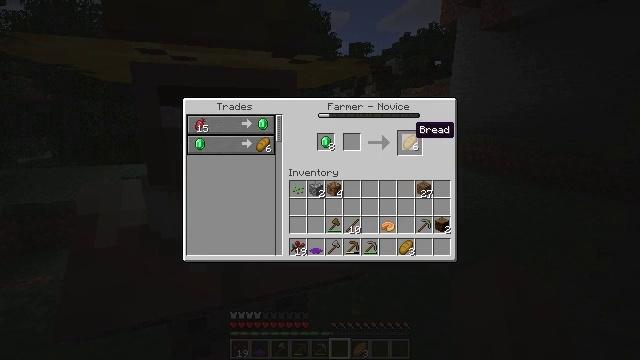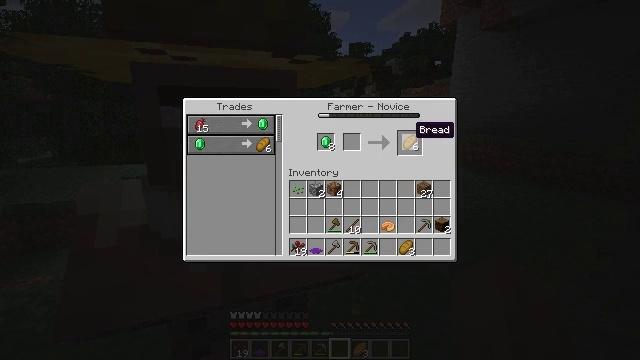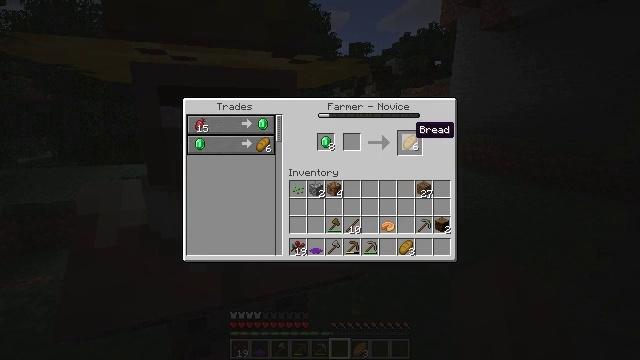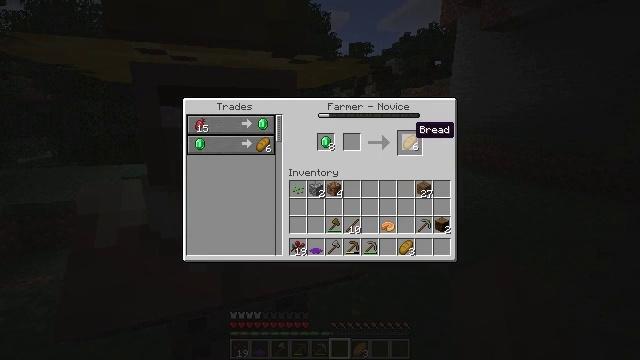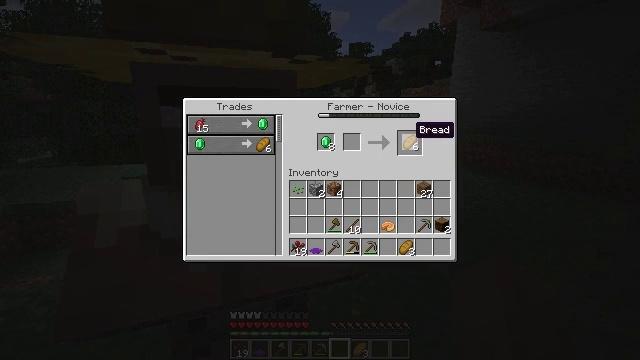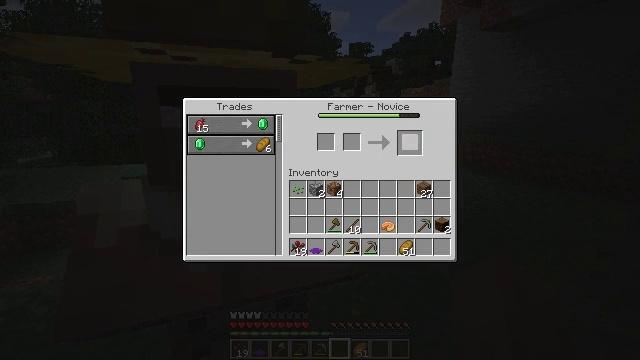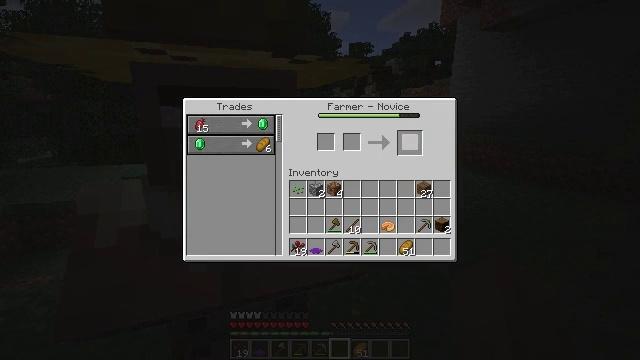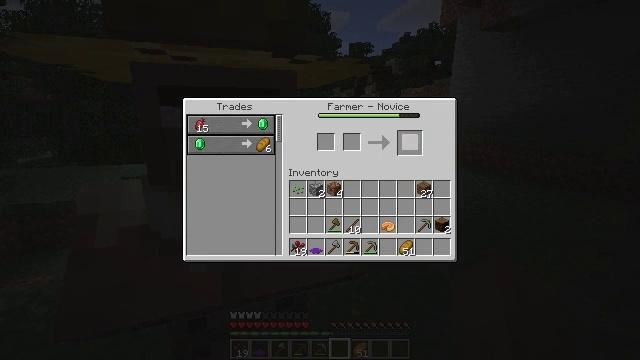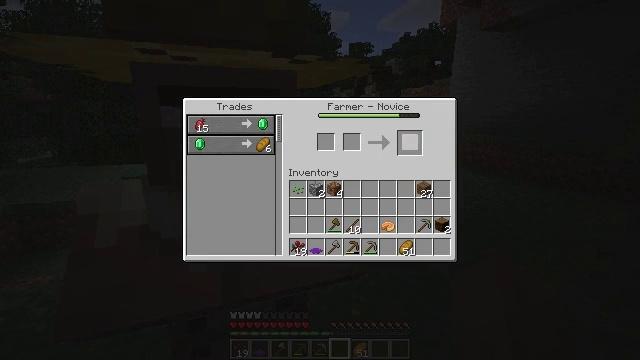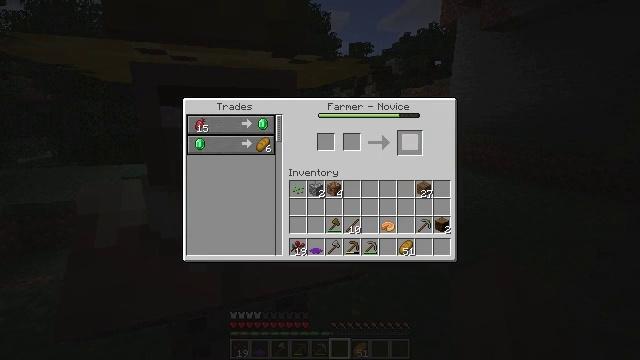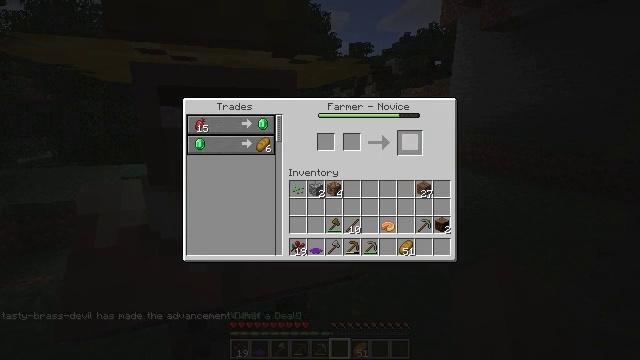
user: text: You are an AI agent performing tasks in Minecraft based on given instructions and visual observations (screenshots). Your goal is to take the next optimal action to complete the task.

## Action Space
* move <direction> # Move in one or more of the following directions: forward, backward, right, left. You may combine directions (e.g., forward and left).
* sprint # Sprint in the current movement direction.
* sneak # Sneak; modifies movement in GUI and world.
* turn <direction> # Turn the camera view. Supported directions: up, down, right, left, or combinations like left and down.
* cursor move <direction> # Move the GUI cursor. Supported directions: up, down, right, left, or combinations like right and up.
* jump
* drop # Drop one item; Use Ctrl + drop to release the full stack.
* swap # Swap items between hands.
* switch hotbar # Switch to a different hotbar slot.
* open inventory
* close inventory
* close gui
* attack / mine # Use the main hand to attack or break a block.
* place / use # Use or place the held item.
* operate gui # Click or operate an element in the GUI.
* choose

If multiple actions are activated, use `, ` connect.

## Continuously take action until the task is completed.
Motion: motion action
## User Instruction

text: Turn wheat into bread at the crafting table.
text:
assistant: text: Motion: sneak
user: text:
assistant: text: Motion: sneak
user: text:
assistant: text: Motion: sneak
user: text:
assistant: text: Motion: sneak
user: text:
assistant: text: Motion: sneak, operate gui
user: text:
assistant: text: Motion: sneak, operate gui
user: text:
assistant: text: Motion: sneak, operate gui
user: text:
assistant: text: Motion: sneak
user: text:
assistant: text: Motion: sneak
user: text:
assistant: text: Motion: sneak
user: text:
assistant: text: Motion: sneak